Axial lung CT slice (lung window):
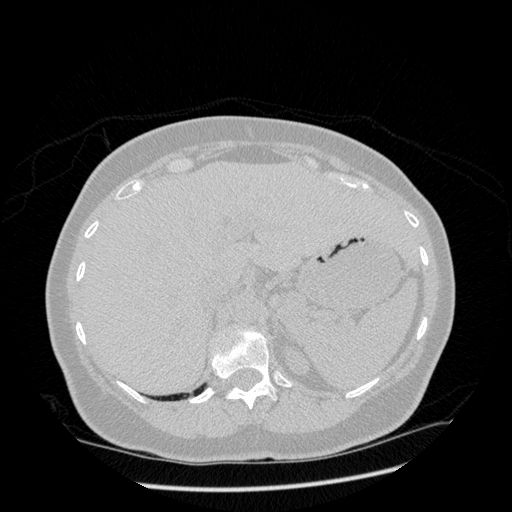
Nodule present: no